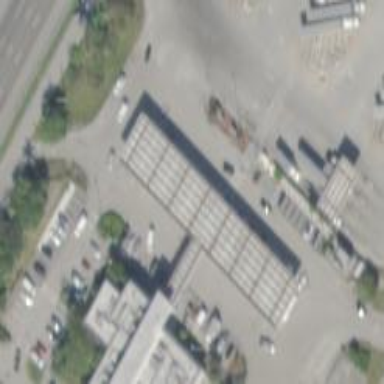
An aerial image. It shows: Fuel amenity located on the roof of building.